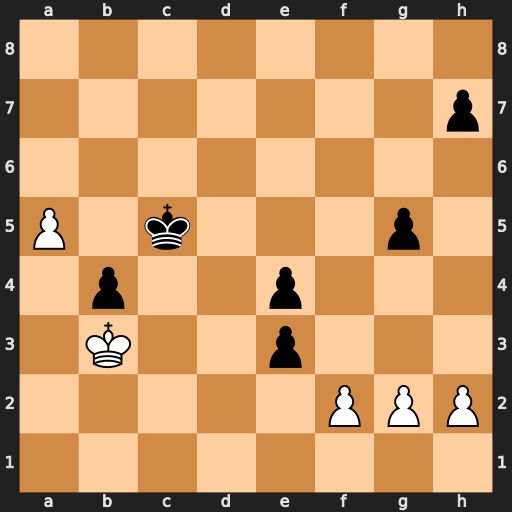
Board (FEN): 8/7p/8/P1k3p1/1p2p3/1K2p3/5PPP/8
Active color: w
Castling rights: -
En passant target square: -
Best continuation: fxe3 Kb5 a6